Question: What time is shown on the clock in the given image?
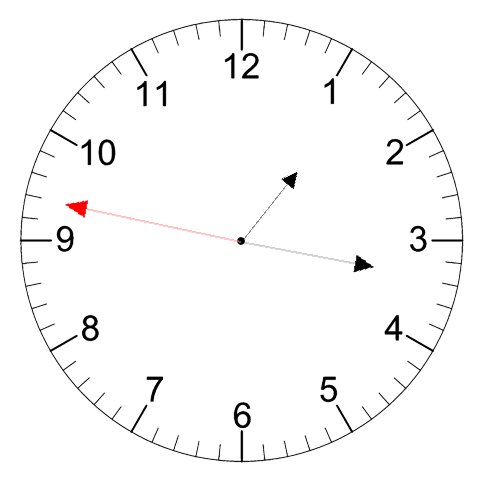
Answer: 01:16:47